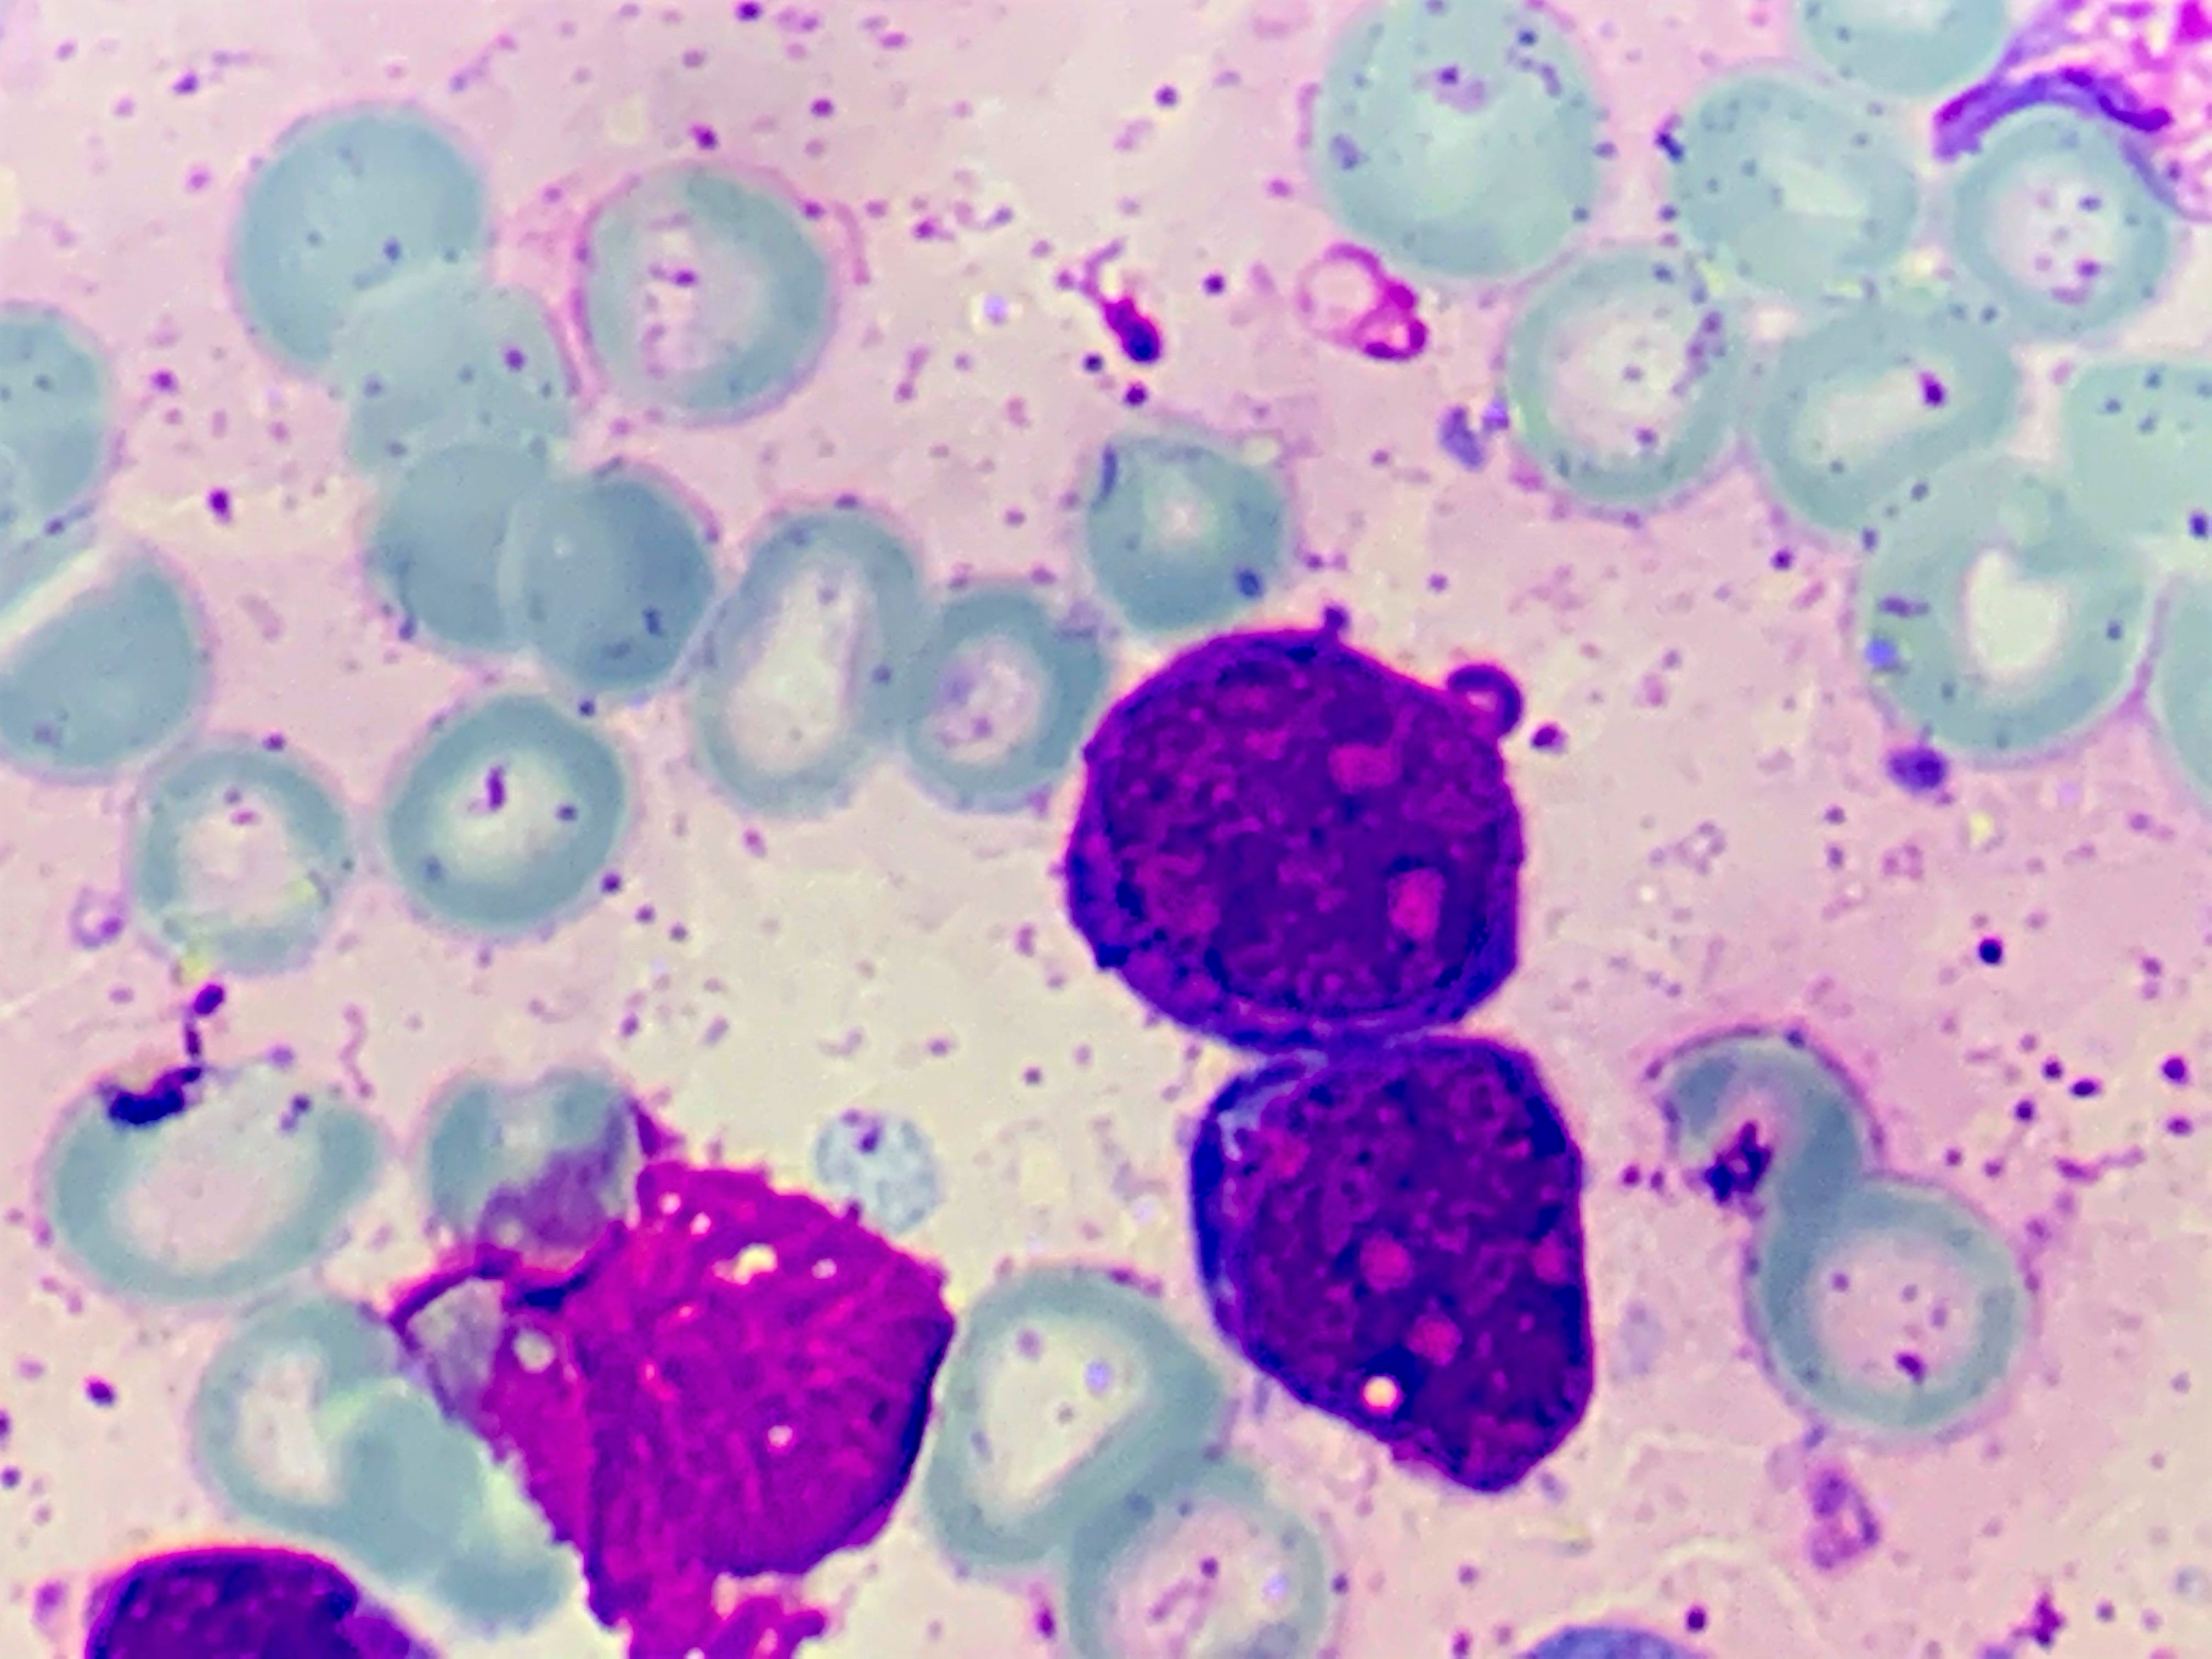
Cell type: BLAST CELLS